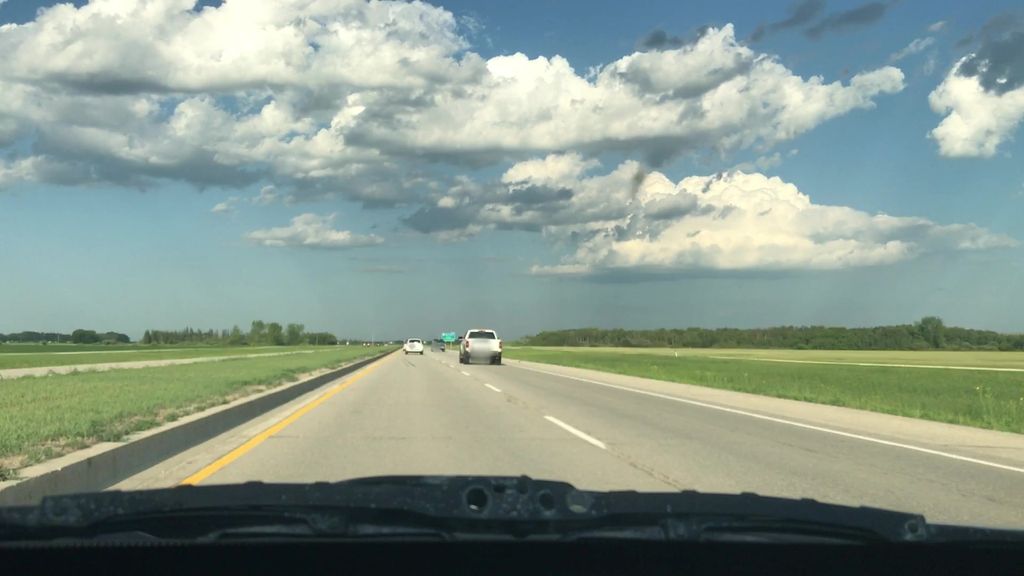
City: winnipeg